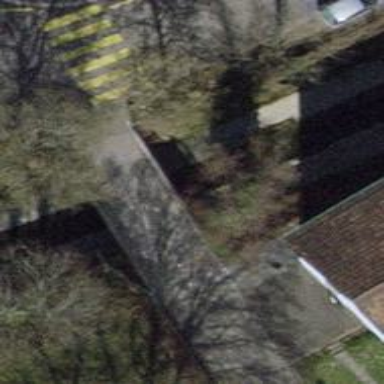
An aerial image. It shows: Bollard barrier.